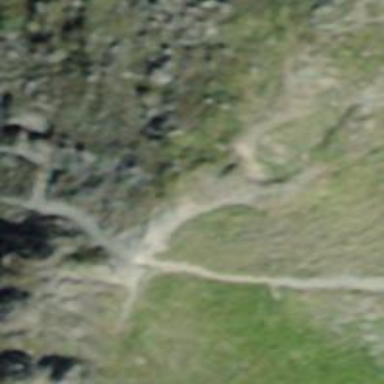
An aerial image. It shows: Guidepost indicating mountain pass with natural saddle.